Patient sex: M
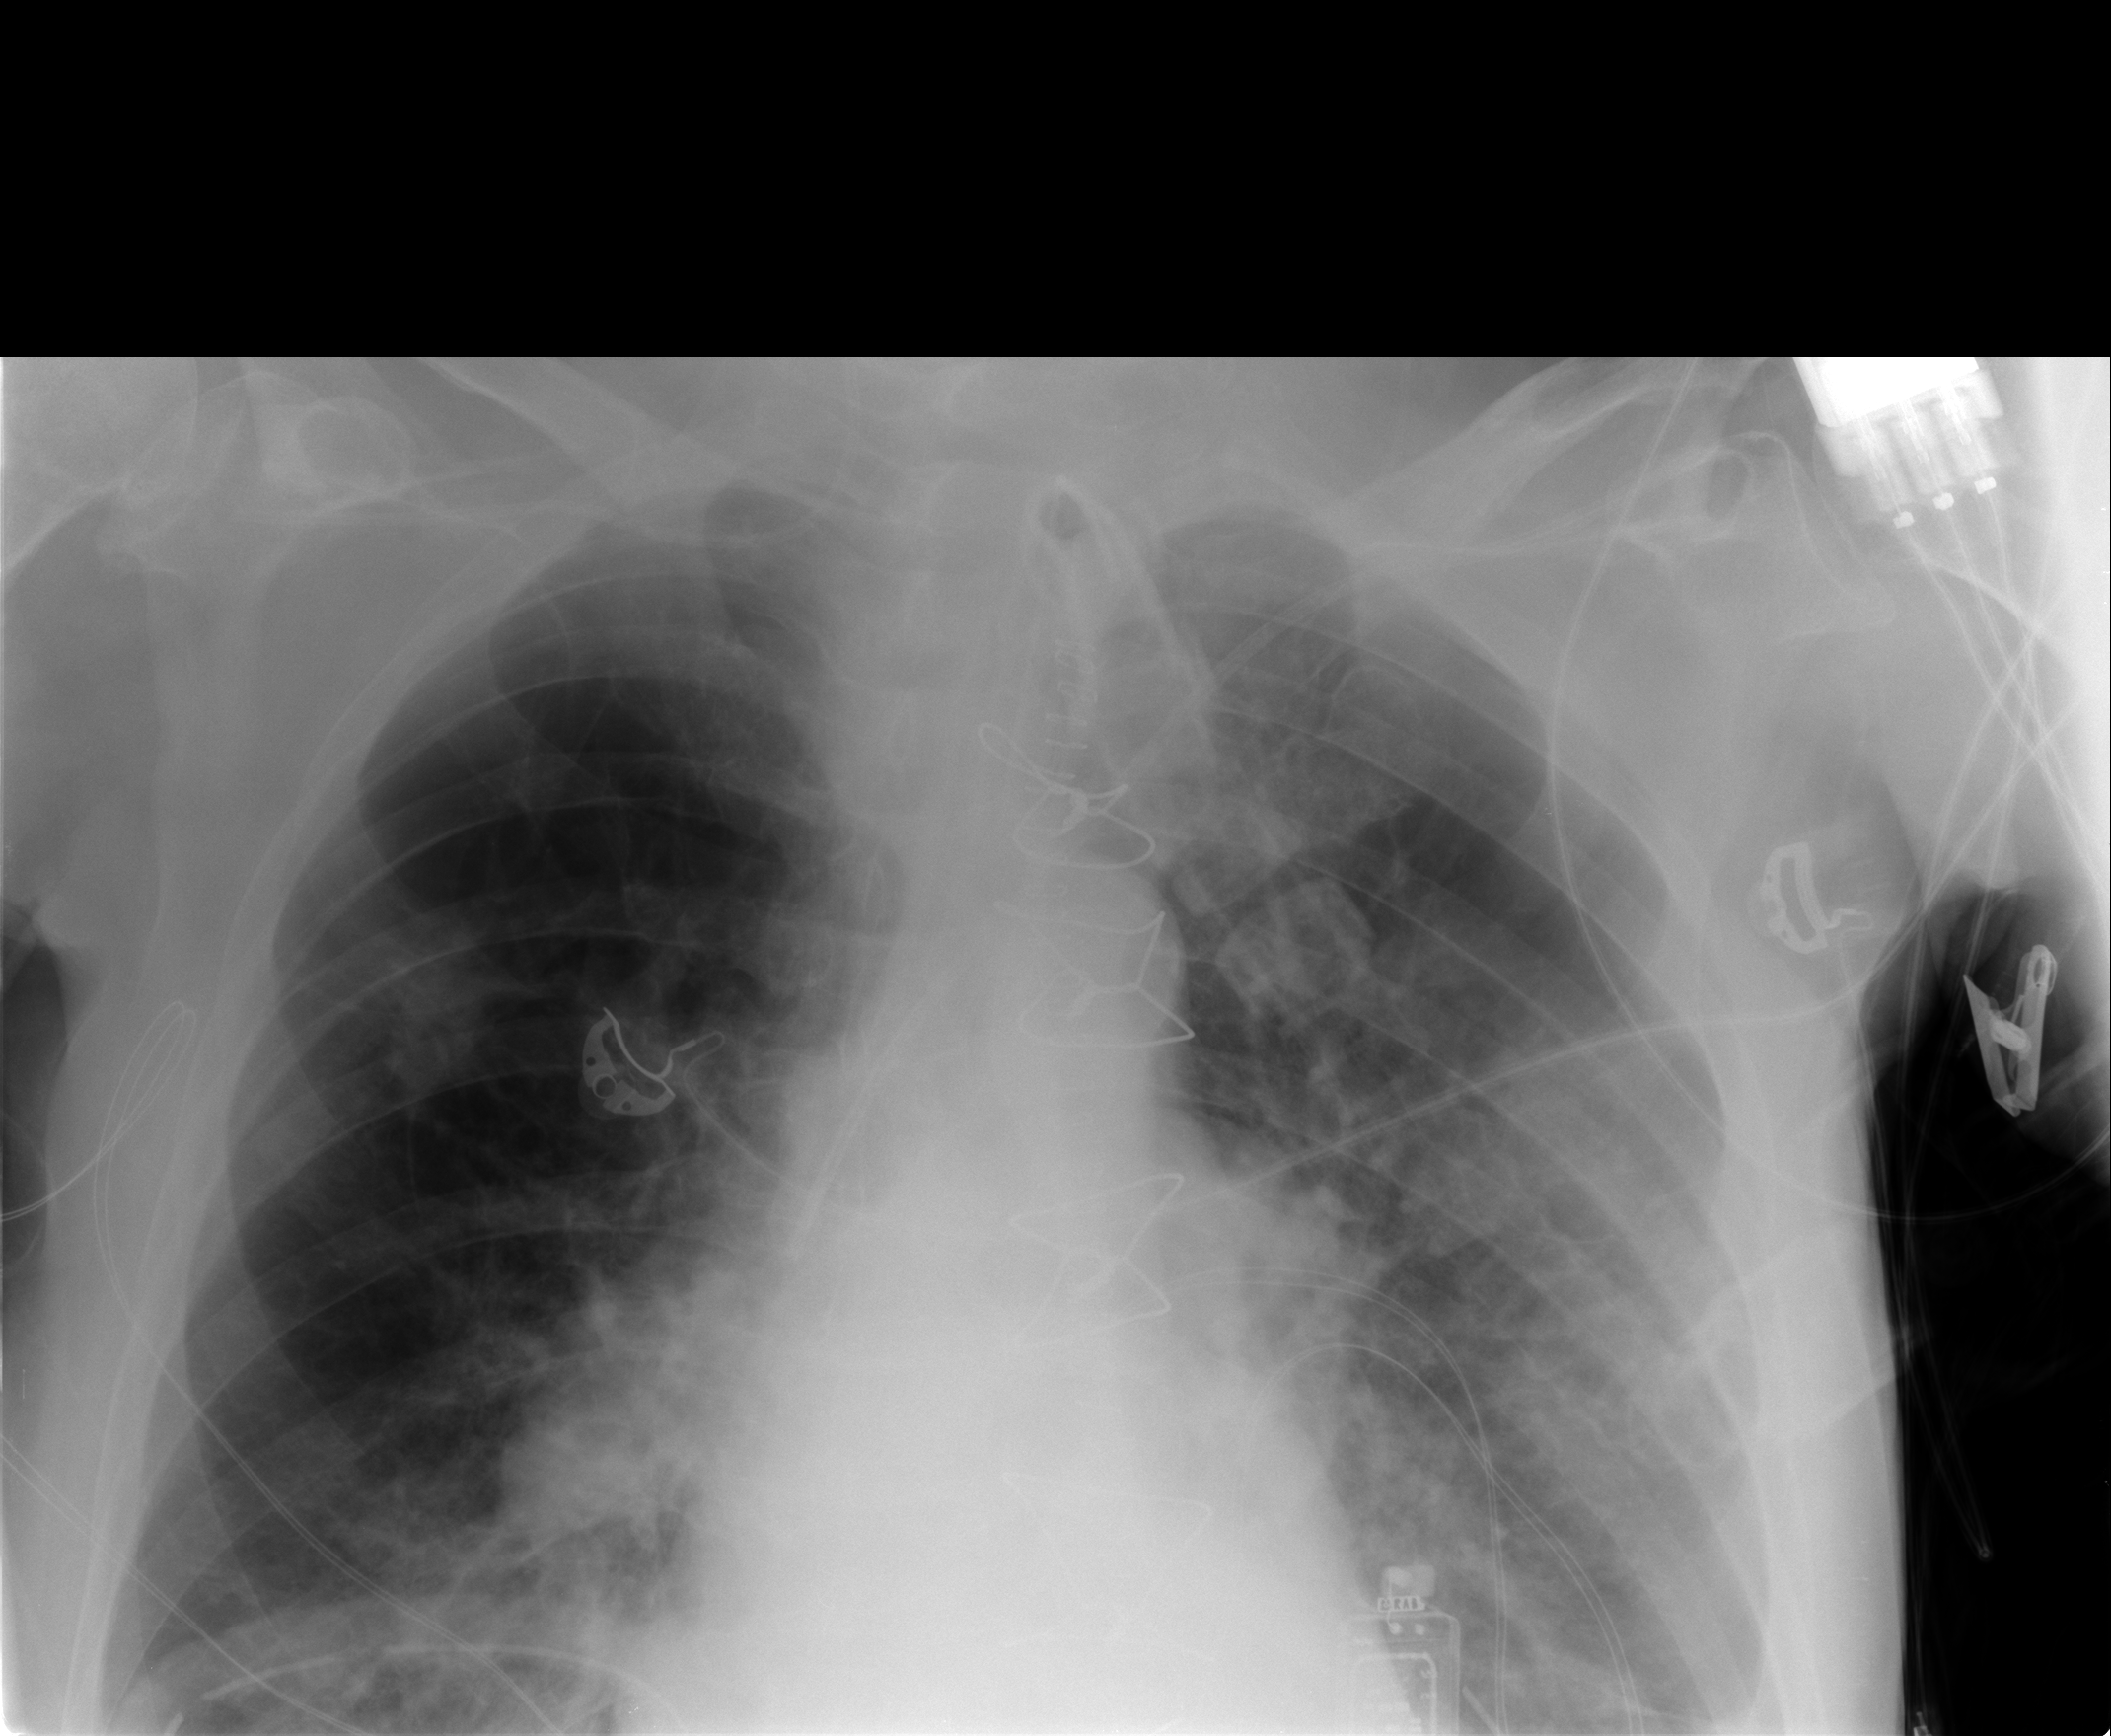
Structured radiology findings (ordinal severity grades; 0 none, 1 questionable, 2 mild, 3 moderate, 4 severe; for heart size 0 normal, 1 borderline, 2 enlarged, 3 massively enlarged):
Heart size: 0
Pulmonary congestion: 2
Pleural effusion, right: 0
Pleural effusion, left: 0
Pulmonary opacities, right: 2
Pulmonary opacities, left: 2
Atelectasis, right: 2
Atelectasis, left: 2